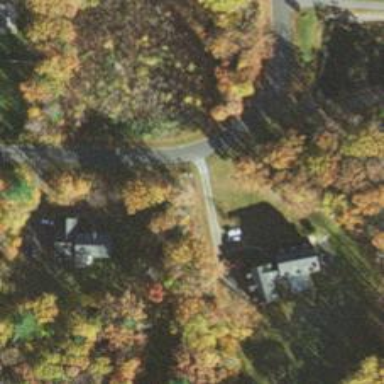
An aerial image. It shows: Residential road.